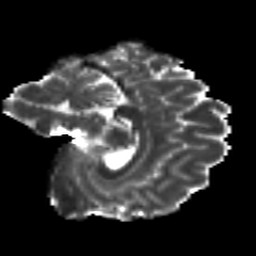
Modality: T2w
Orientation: sagittal
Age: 27
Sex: female
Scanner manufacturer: siemens
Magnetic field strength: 3 T
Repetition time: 8.8 s
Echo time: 0.085 s